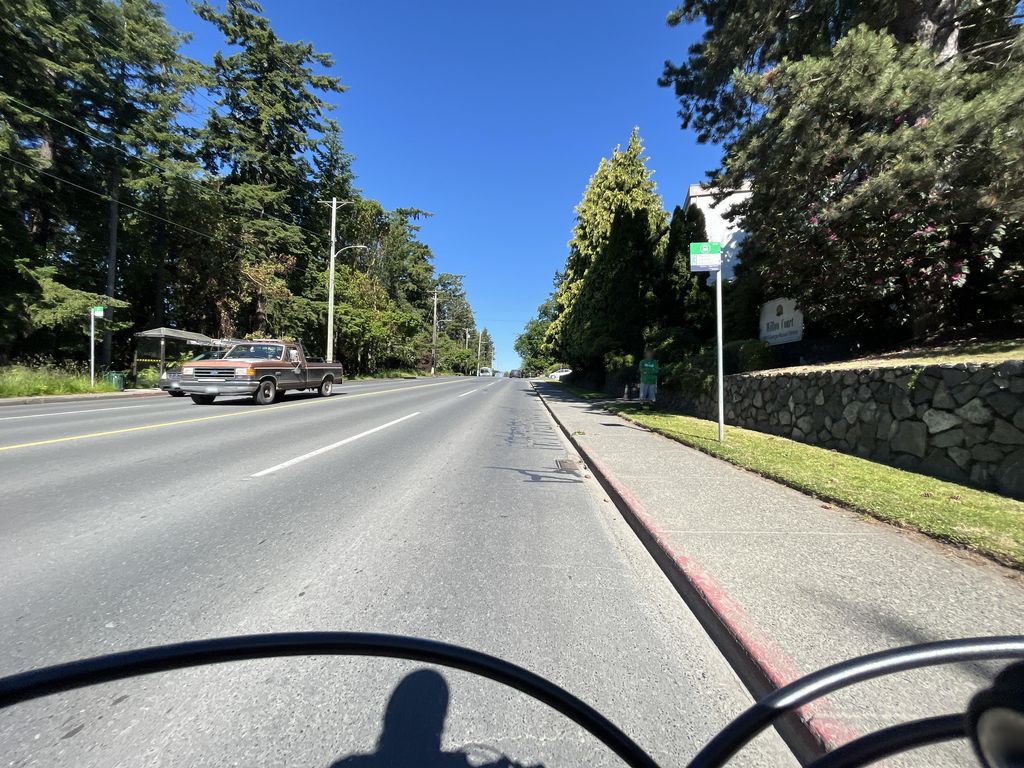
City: victoria